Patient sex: F
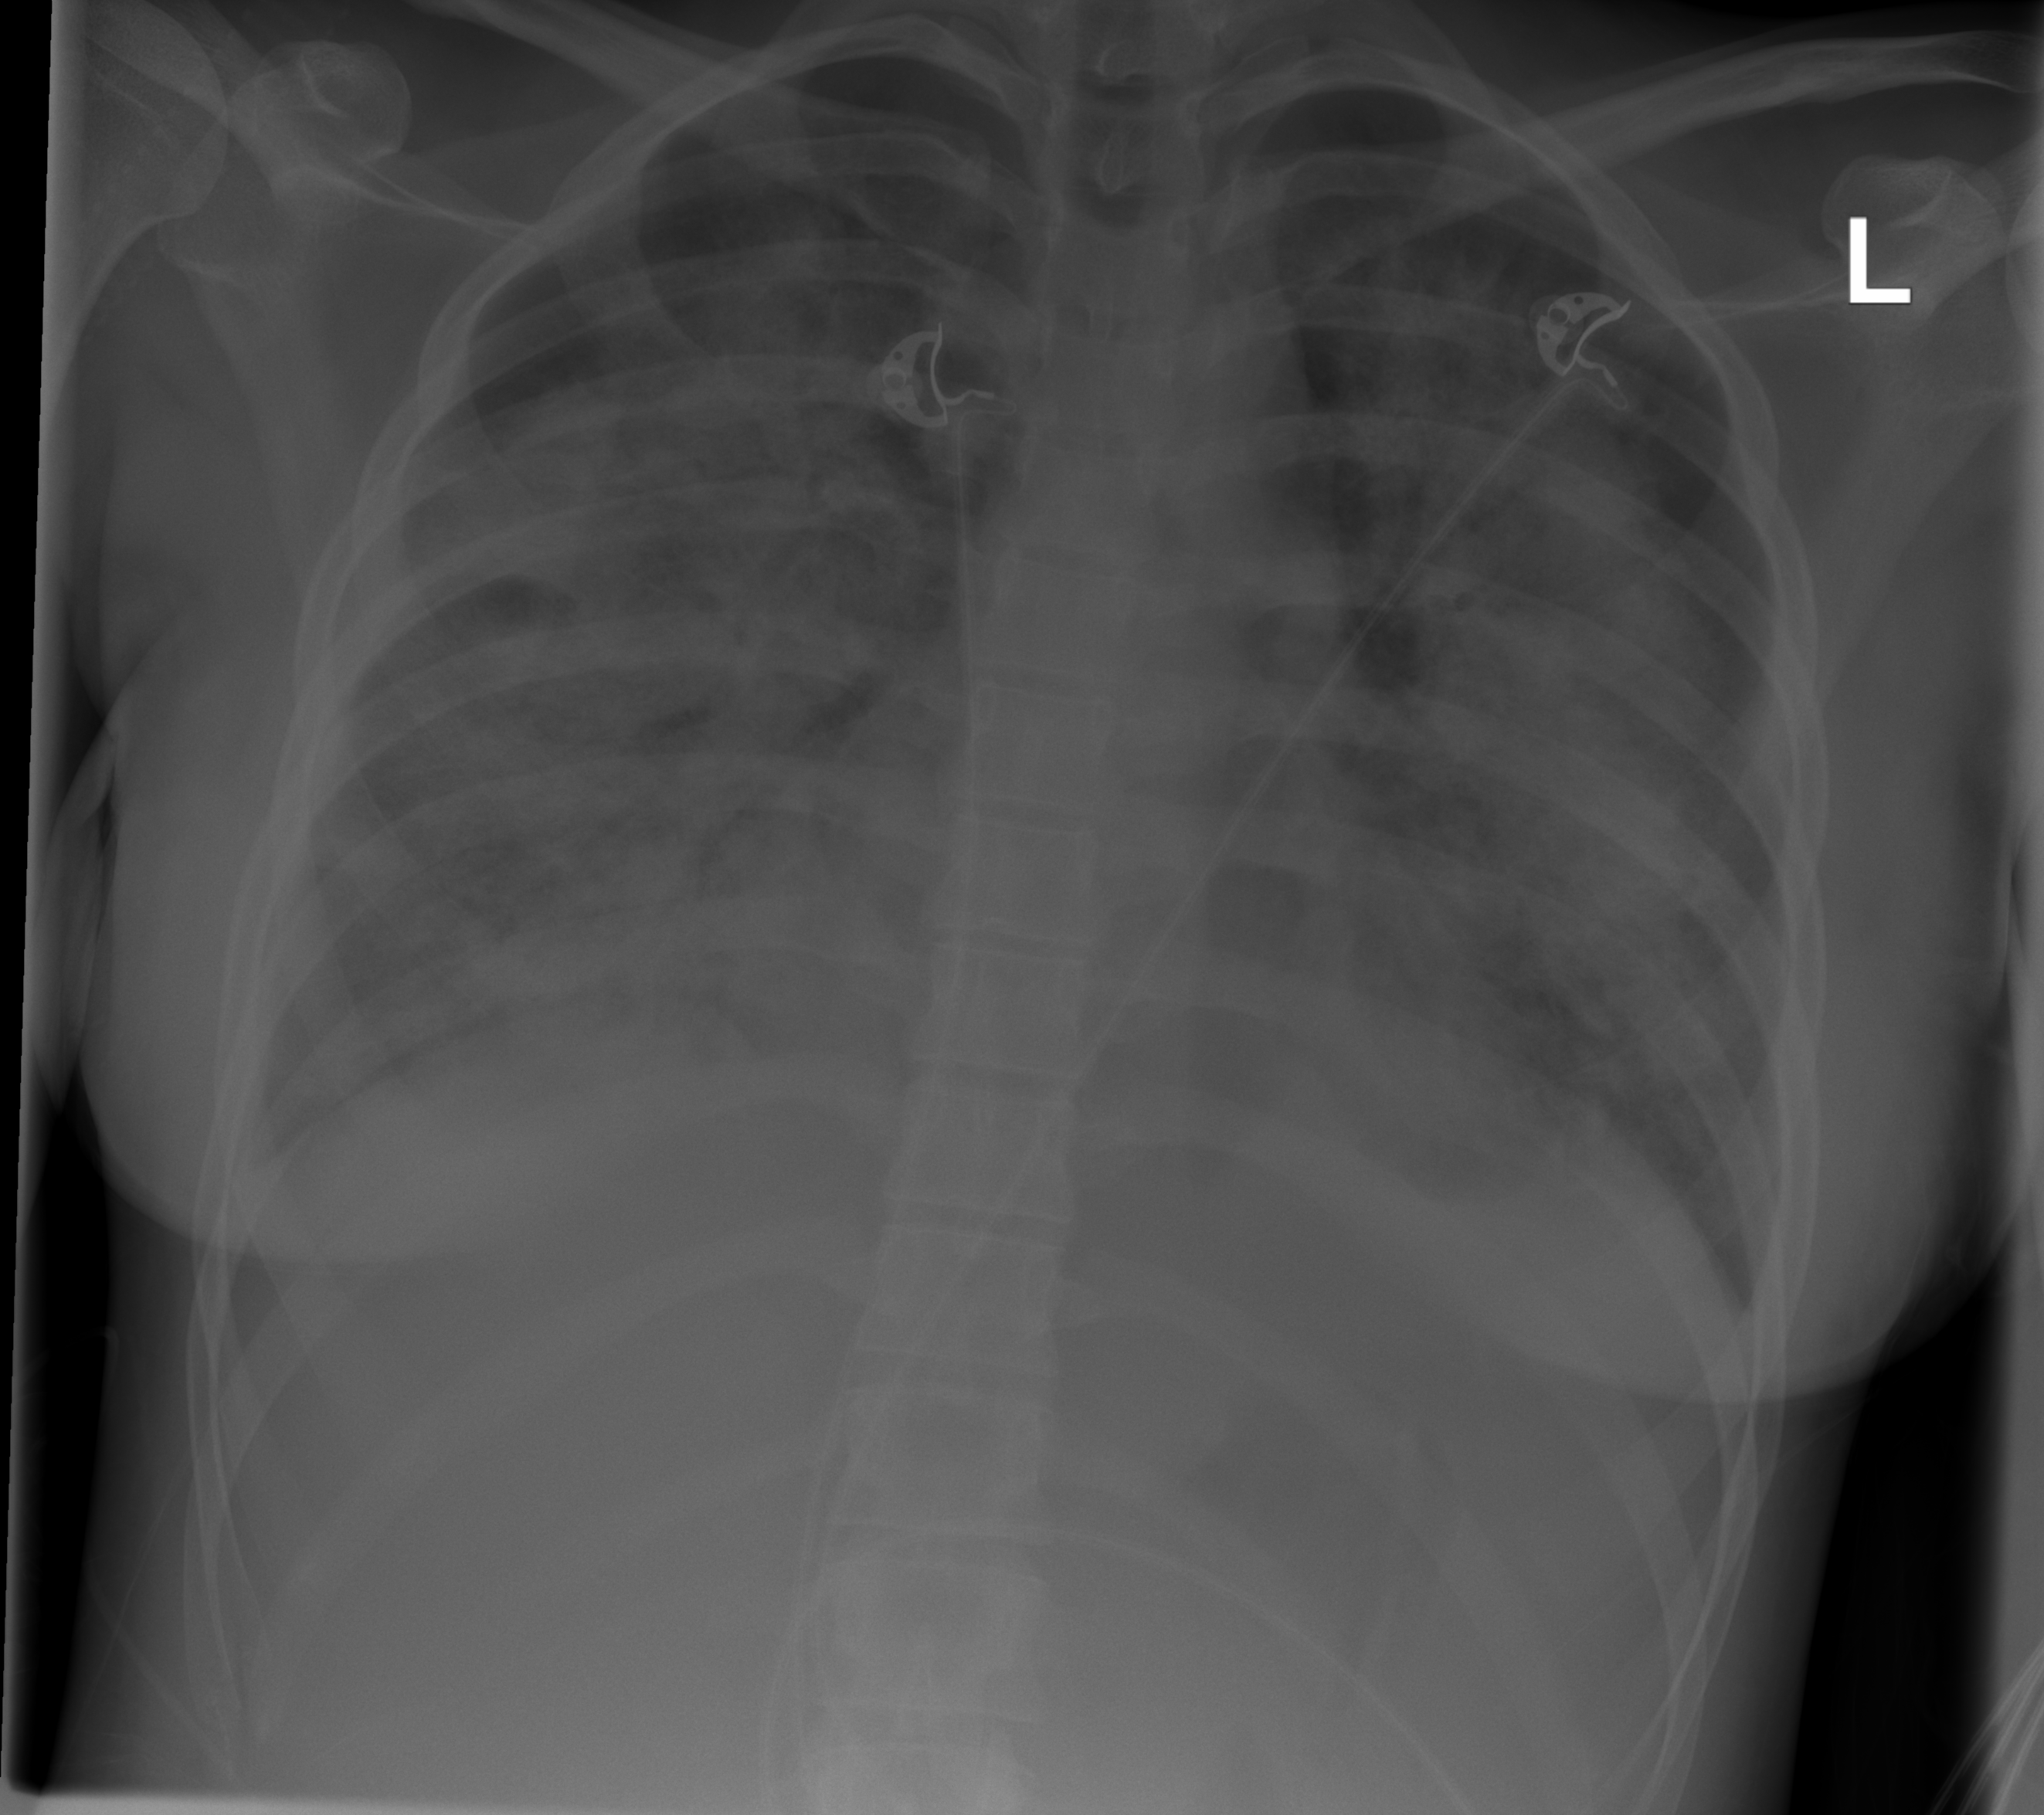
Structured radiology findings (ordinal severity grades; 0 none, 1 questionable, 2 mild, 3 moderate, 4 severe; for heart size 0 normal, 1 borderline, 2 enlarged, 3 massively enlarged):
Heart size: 1
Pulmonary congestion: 0
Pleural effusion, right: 2
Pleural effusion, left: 2
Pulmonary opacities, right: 4
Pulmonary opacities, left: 4
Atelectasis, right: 3
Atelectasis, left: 3